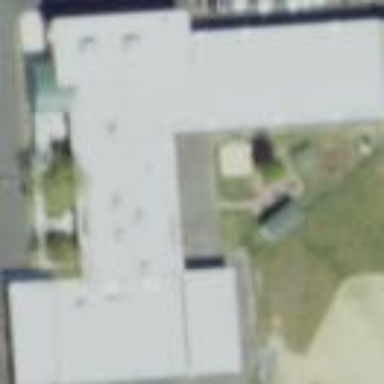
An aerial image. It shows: School building.